Interaction volume radius: 10 \u00c5
Interaction volume height: 20 \u00c5
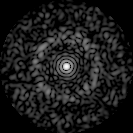
Disorder parameter: 0.8192